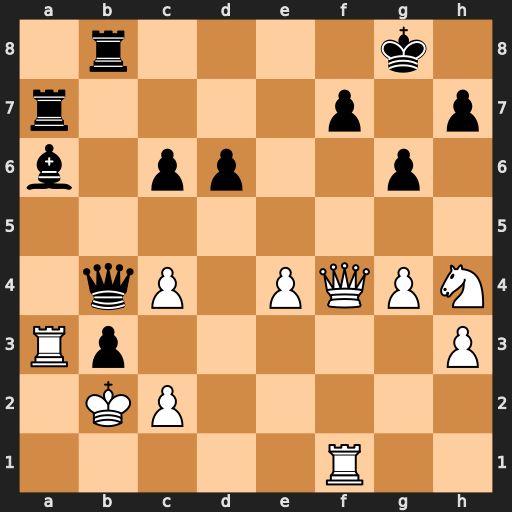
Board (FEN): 1r4k1/r4p1p/b1pp2p1/8/1qP1PQPN/Rp5P/1KP5/5R2
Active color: w
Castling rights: -
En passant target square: -
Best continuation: Rxb3 Bxc4 Rxb4 Rxb4+ Kc3